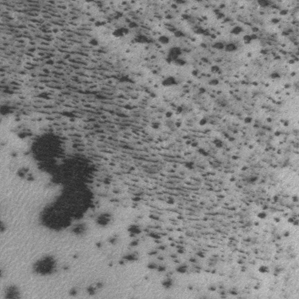
Label: frost